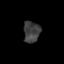
Tissue: prostate
Cell type: Fibroblasts
Senescence score: 0.7404
Nuclear area (px): 338
Mean DAPI intensity: 64.035